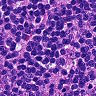
Metastatic tissue present: no